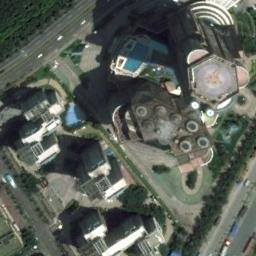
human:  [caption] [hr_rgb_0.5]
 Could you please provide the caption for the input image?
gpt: A commercial area with some buildings of different shapes and heights Is surrounded by some roads and trees .

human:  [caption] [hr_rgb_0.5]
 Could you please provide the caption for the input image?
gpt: The commercial area is near the road with many cars .

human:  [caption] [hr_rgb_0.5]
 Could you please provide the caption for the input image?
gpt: The buildings are very dense, There are many houses .

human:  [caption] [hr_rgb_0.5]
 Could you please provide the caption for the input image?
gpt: In a business district there are several tall buildings and swimming pools and several roads with many cars and many trees .

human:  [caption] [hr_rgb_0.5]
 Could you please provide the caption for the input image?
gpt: A commercial area with some white buildings .